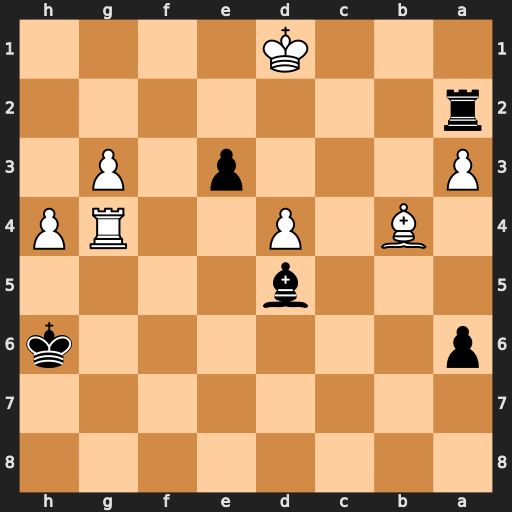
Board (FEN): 8/8/p6k/3b4/1B1P2RP/P3p1P1/r7/3K4
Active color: b
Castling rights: -
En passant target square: -
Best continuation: Bf3+ Kc1 Bxg4